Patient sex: F
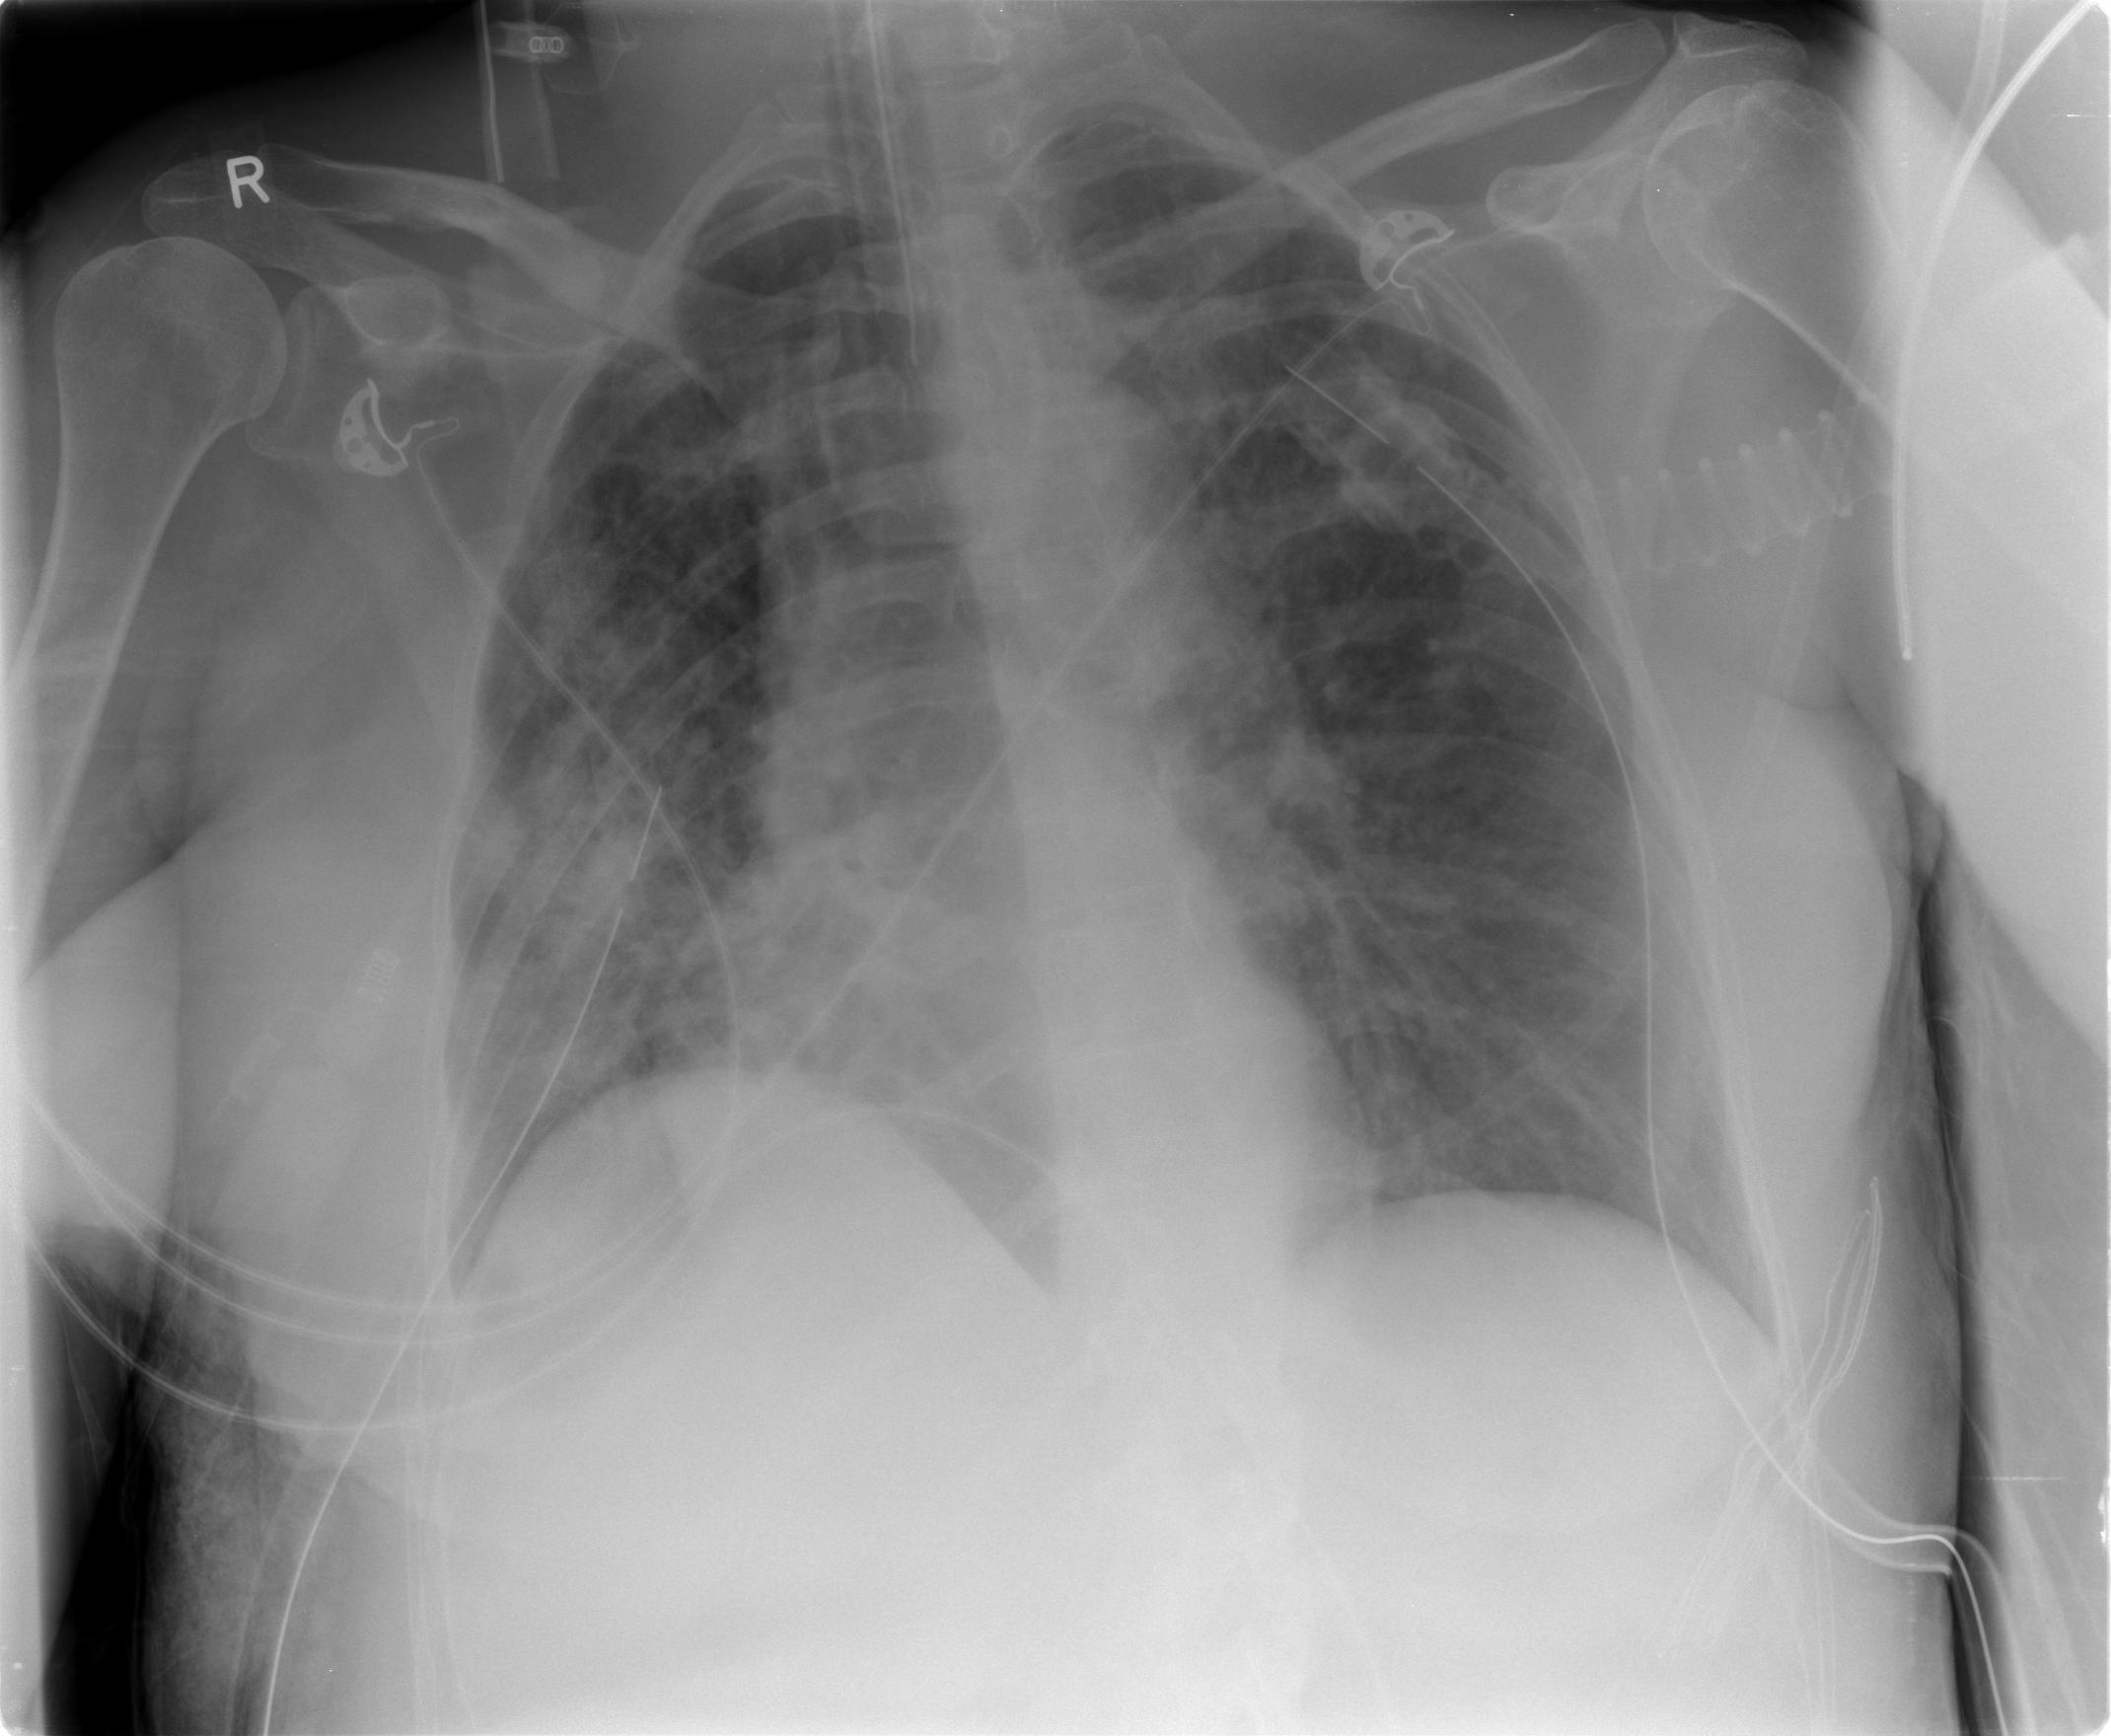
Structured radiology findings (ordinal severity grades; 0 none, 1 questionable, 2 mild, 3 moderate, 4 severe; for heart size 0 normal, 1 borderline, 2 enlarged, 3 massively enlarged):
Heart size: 1
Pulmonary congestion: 2
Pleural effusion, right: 0
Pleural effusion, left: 0
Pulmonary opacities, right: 3
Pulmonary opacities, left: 2
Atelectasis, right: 2
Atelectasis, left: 2